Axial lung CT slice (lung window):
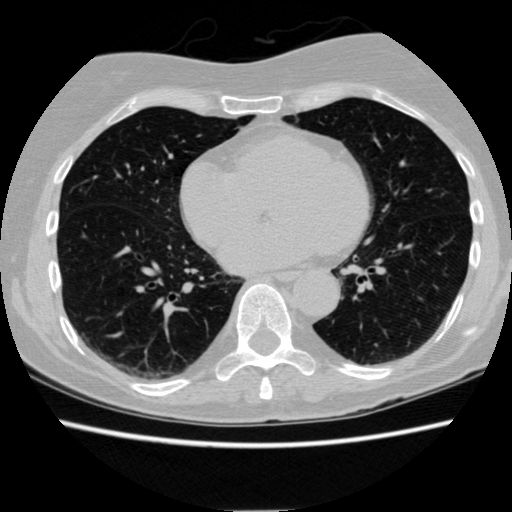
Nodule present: no